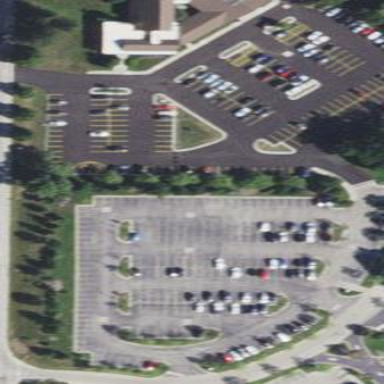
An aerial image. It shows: Parking area.